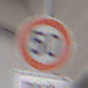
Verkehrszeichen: Geschwindigkeit50
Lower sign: LaengeEinerStrecke3
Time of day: MorningAfternoon
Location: Roofed (Urban)
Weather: PartlyCloudy
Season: NotSpecified
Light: Natural